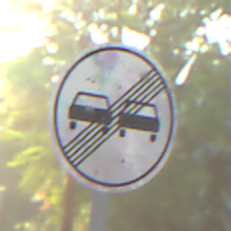
Verkehrszeichen: EndeUeberholverbot
Umgebung: Outdoor, Suburban
Tageszeit: SunriseSunset
Wetter: Clear
Licht: Natural
Jahreszeit: NotSpecified
Kontrast: HighContrast